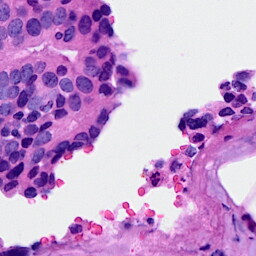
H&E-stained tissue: Breast